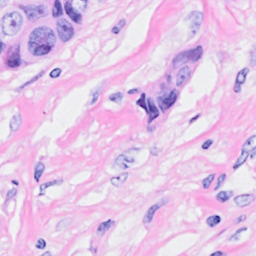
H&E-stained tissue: Breast